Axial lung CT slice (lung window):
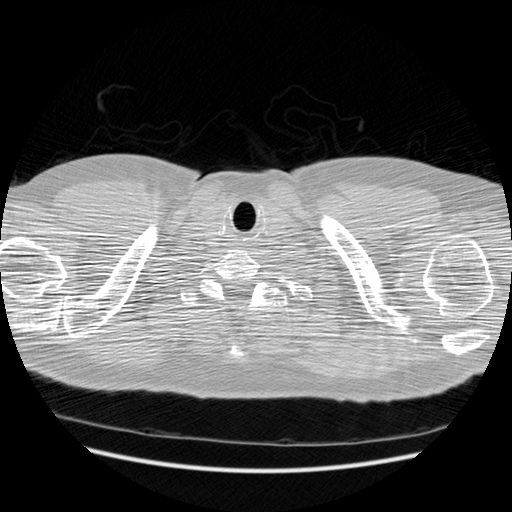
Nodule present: no